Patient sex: F
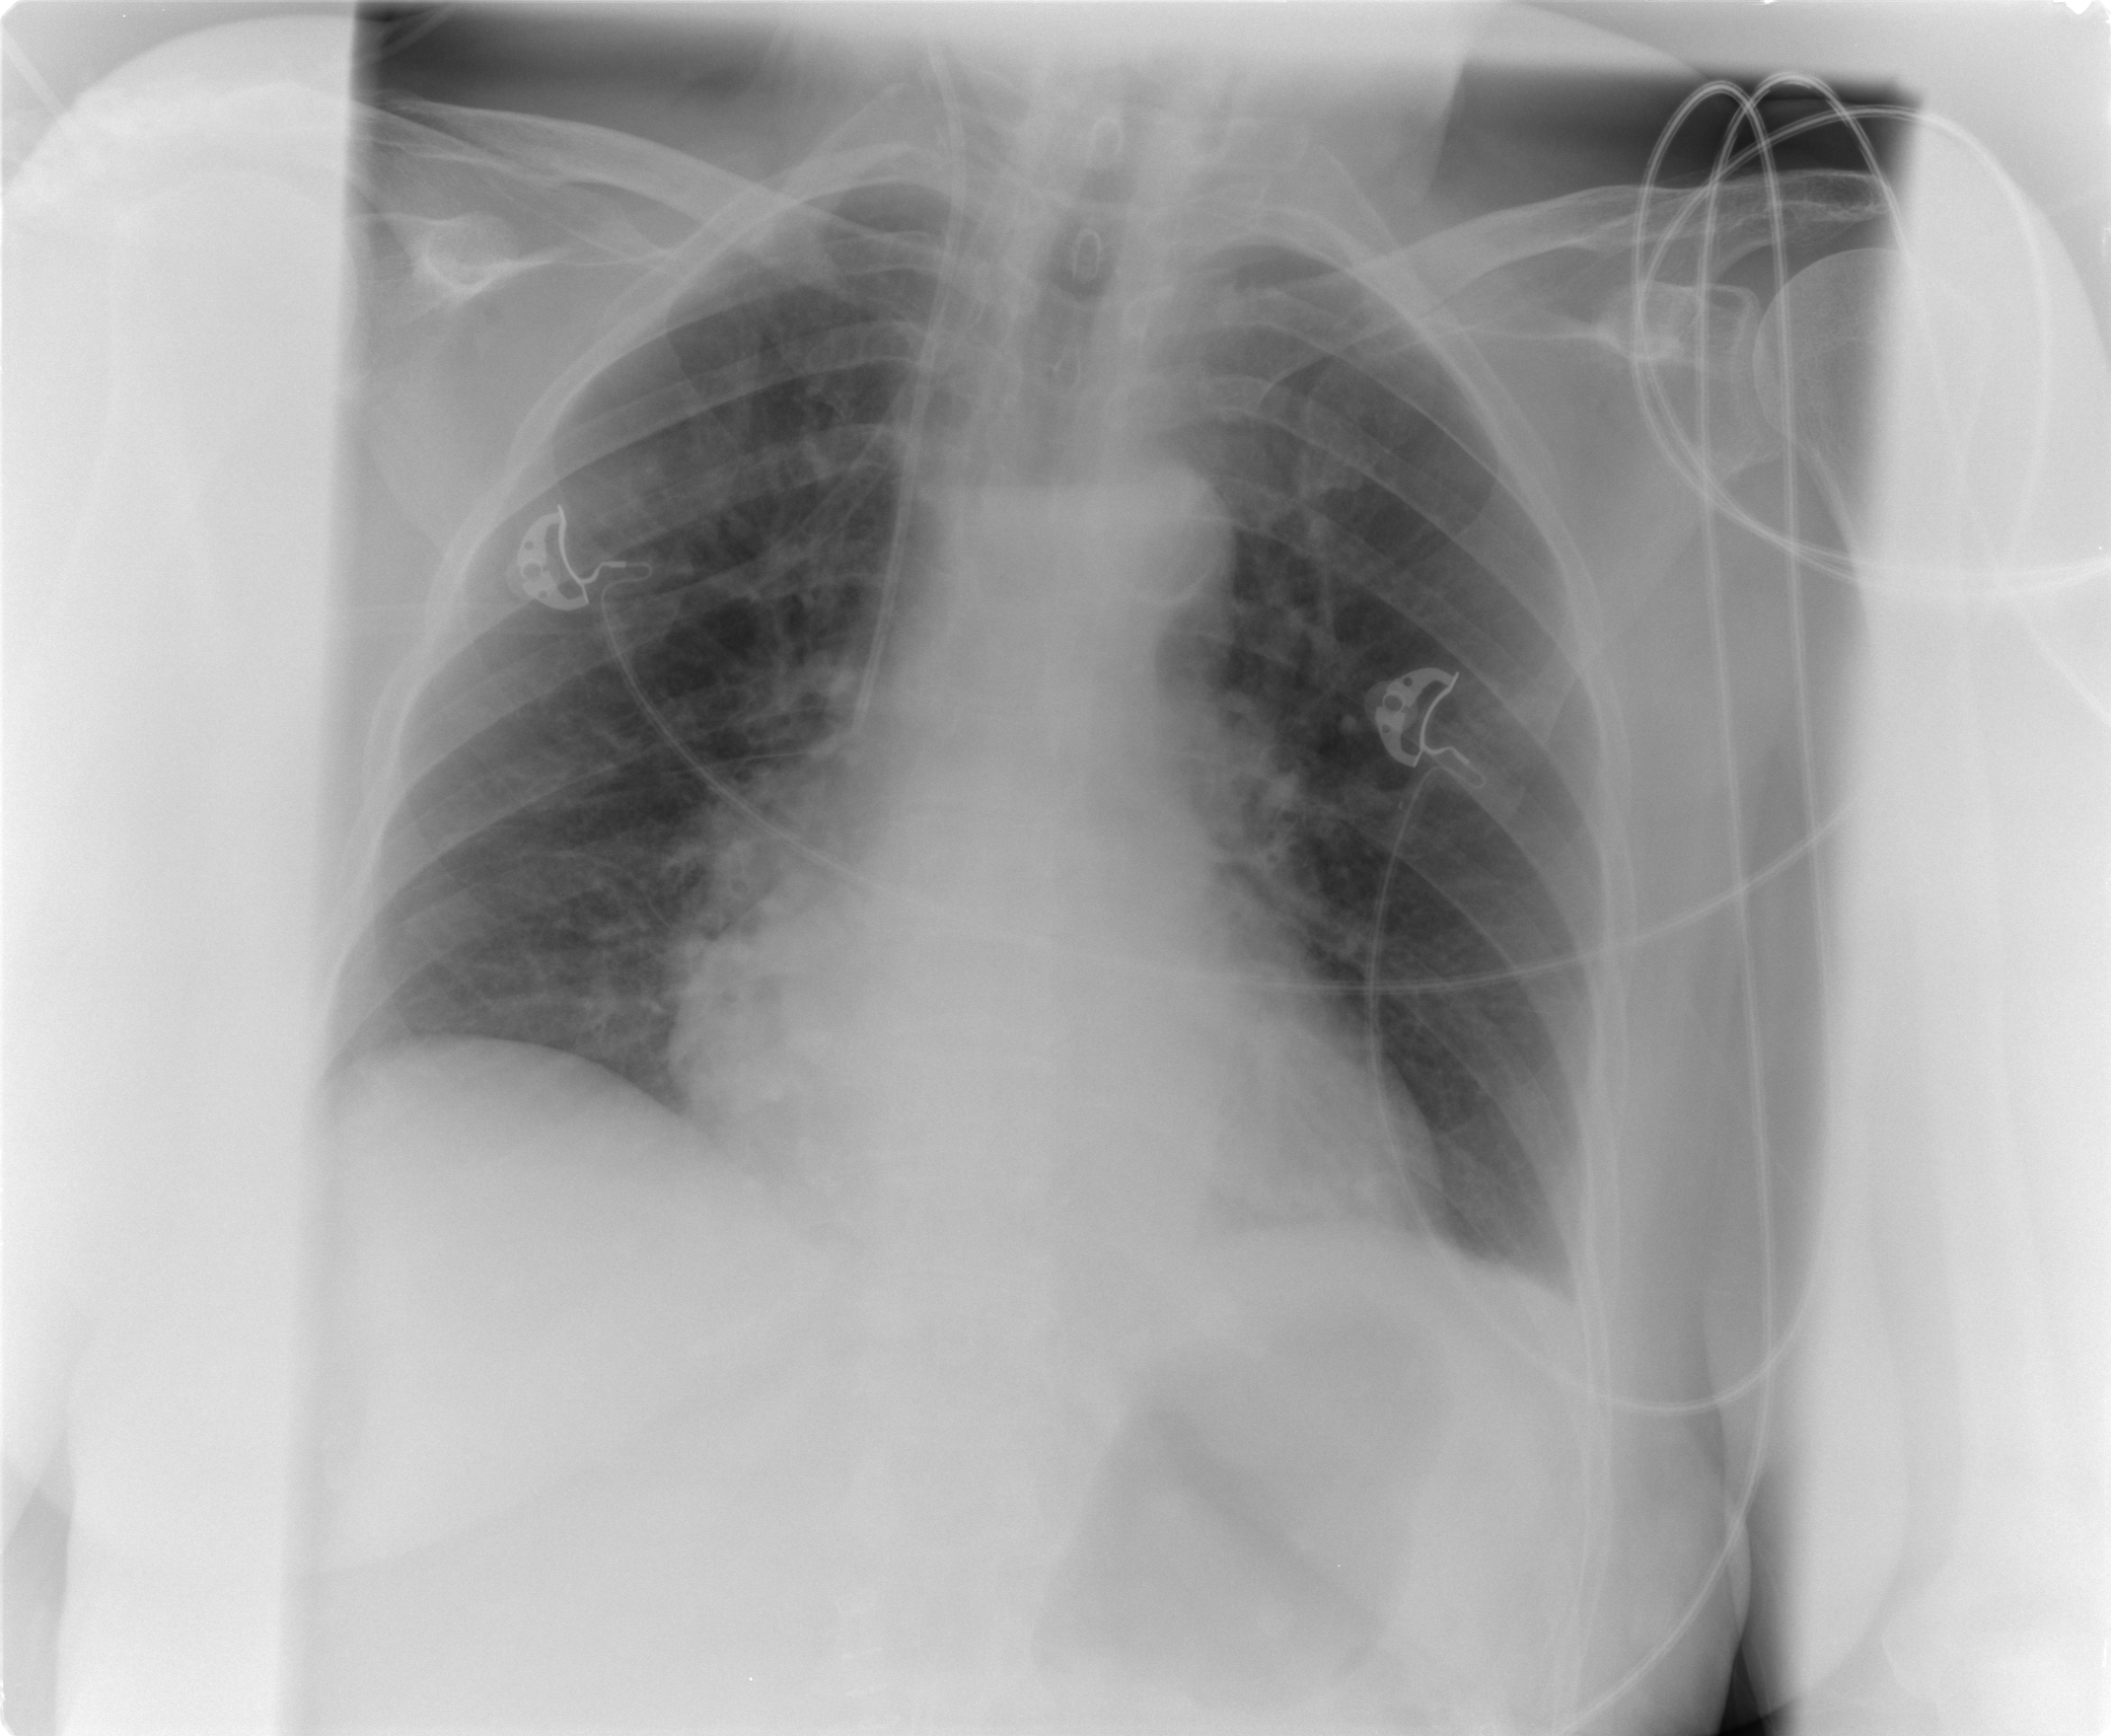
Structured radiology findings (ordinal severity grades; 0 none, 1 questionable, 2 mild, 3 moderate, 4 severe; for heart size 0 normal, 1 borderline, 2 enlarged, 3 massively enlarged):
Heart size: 2
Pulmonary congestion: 0
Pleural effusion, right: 0
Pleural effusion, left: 1
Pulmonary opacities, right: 0
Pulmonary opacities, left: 0
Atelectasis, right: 0
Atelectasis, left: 0